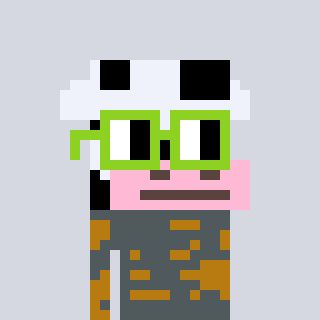
a pixel art character with square light green glasses, a cow-shaped head and a gold-colored body on a cool background